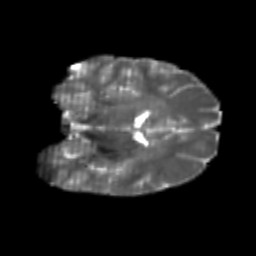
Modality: T2w
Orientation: coronal
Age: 21
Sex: male
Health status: healthy
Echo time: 0.074 s